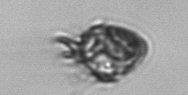
Label: Ciliophora